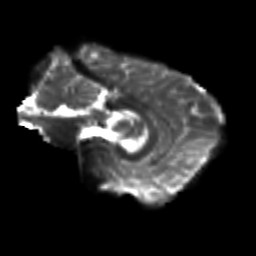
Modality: T2w
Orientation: sagittal
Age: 19
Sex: female
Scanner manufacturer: siemens
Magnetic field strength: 3 T
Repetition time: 3.5 s
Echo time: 0.125 s